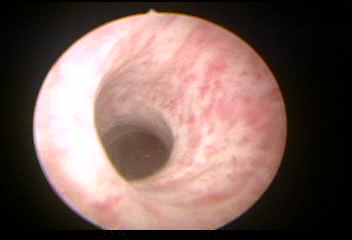
Modality: WLC
Class: Normal mucosa
Bladder cancer association: No